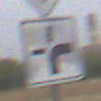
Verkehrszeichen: VerlaufVorfahrtsstrasse3
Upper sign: Vorfahrtsstrasse
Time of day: Midday
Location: Outdoor (Suburban)
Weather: Overcast
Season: NotSpecified
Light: Natural